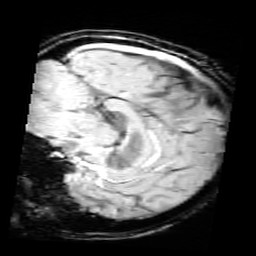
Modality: SWI
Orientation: sagittal
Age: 12
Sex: female
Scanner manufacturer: siemens
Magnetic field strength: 3 T
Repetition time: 0.027 s
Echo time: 0.02 s